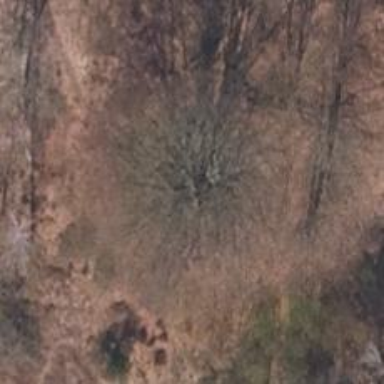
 designated as natural monument and tourist attraction."